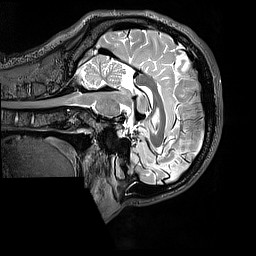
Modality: T2w
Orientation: sagittal
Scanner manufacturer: siemens
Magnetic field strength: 3 T
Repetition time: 3.2 s
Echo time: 0.565 s